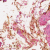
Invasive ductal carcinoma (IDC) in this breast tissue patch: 0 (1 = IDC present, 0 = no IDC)